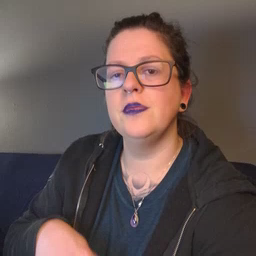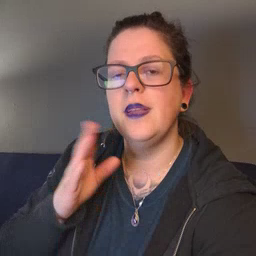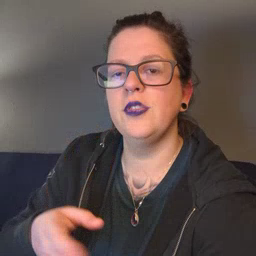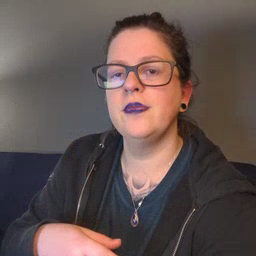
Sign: after